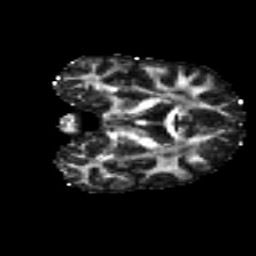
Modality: FA
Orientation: coronal
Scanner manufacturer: siemens
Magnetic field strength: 3 T
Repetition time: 4.16 s
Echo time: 0.0806 s